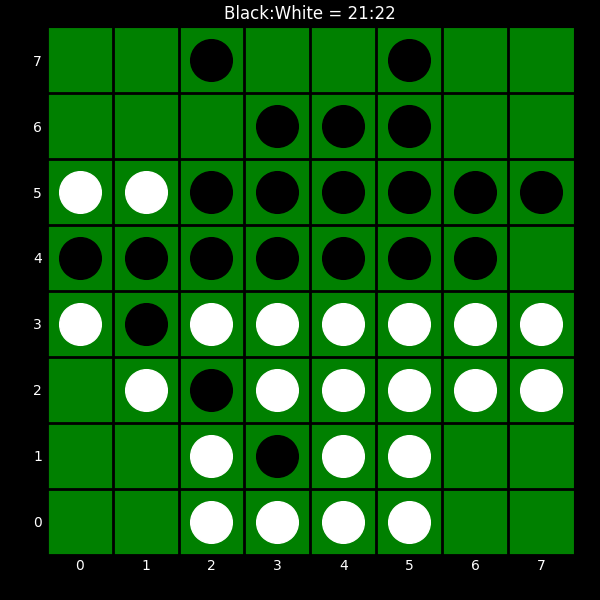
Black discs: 21
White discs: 22